An envelope spectrum derived from a bearing vibration measurement is shown; the reference markers locate BPFO, BPFI, BSF and FTF for this bearing geometry and shaft speed. Determine the bearing's health state. Answer with exactly one of: normal, inner_race, outer_race, ball.
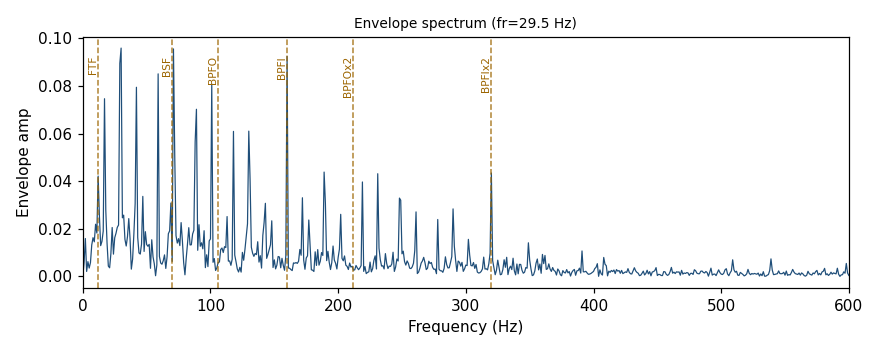
Answer: inner_race